Question:
Hi, I'm trying to update some code to use async with the updated mongo driver that's all going well, However I can't Find QUERY from Mongodb.Drivers.Builders.Query, where's it gone ? What should i use in it's place ? or is it safe to install the legacy driver with the newer ?
I cannot find the MongoDB.Driver.Builders namespace ???
BTW, here's the query just in case there's something new
'''
var queryplaces = Query.WithinCircle("Loc", lon, lat, maxDistanceInRadians);
'''
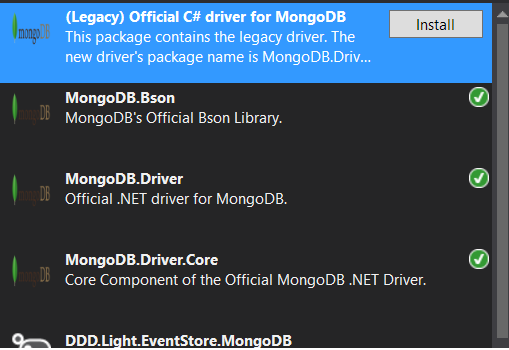
Answer: I had the same issue. a little research about the Update and Query class helped me get to the solution.
<URL>
The MongoDB.Driver.Legacy.dll was missing in the references.
Hence I installed the Legacy (Official C# driver for MongoDB) package and that resolved the issue.